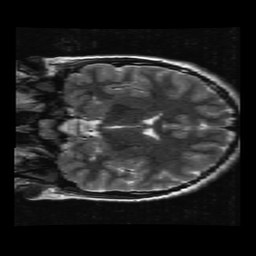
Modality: T2w
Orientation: coronal
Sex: male
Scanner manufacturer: ge
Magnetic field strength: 3 T
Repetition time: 5 s
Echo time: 0.1012 s